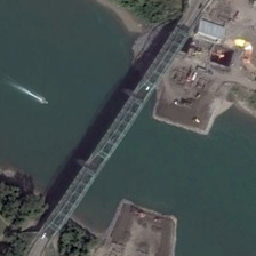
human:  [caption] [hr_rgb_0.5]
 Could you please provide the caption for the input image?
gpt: a green bridge connects a factory and a highway .

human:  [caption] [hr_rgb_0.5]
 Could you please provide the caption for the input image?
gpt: A cable bridge was erected on both sides of the river.

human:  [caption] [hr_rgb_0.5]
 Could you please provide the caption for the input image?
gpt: a cable stayed bridge sits over the bridge with two quays on its banks and a boats crusing on it .

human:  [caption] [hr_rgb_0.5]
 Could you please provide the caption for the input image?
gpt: A truss bridge was erected to connect the two banks of the river.

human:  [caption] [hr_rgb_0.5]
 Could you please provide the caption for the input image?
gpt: several buildings and some green trees are in two sides of a river with a bridge over it .